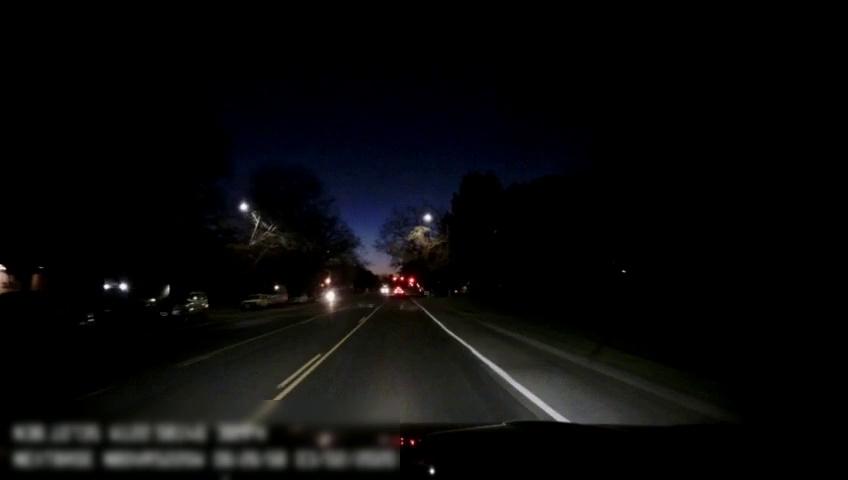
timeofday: Night
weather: Cloudy
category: Drivable Space
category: Vehicles | SUV
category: Vehicles | SUV
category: Vehicles | Van
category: Lanes | Current Lane
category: Lanes | Opposite Lane
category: Lanes | Current Lane